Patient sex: F
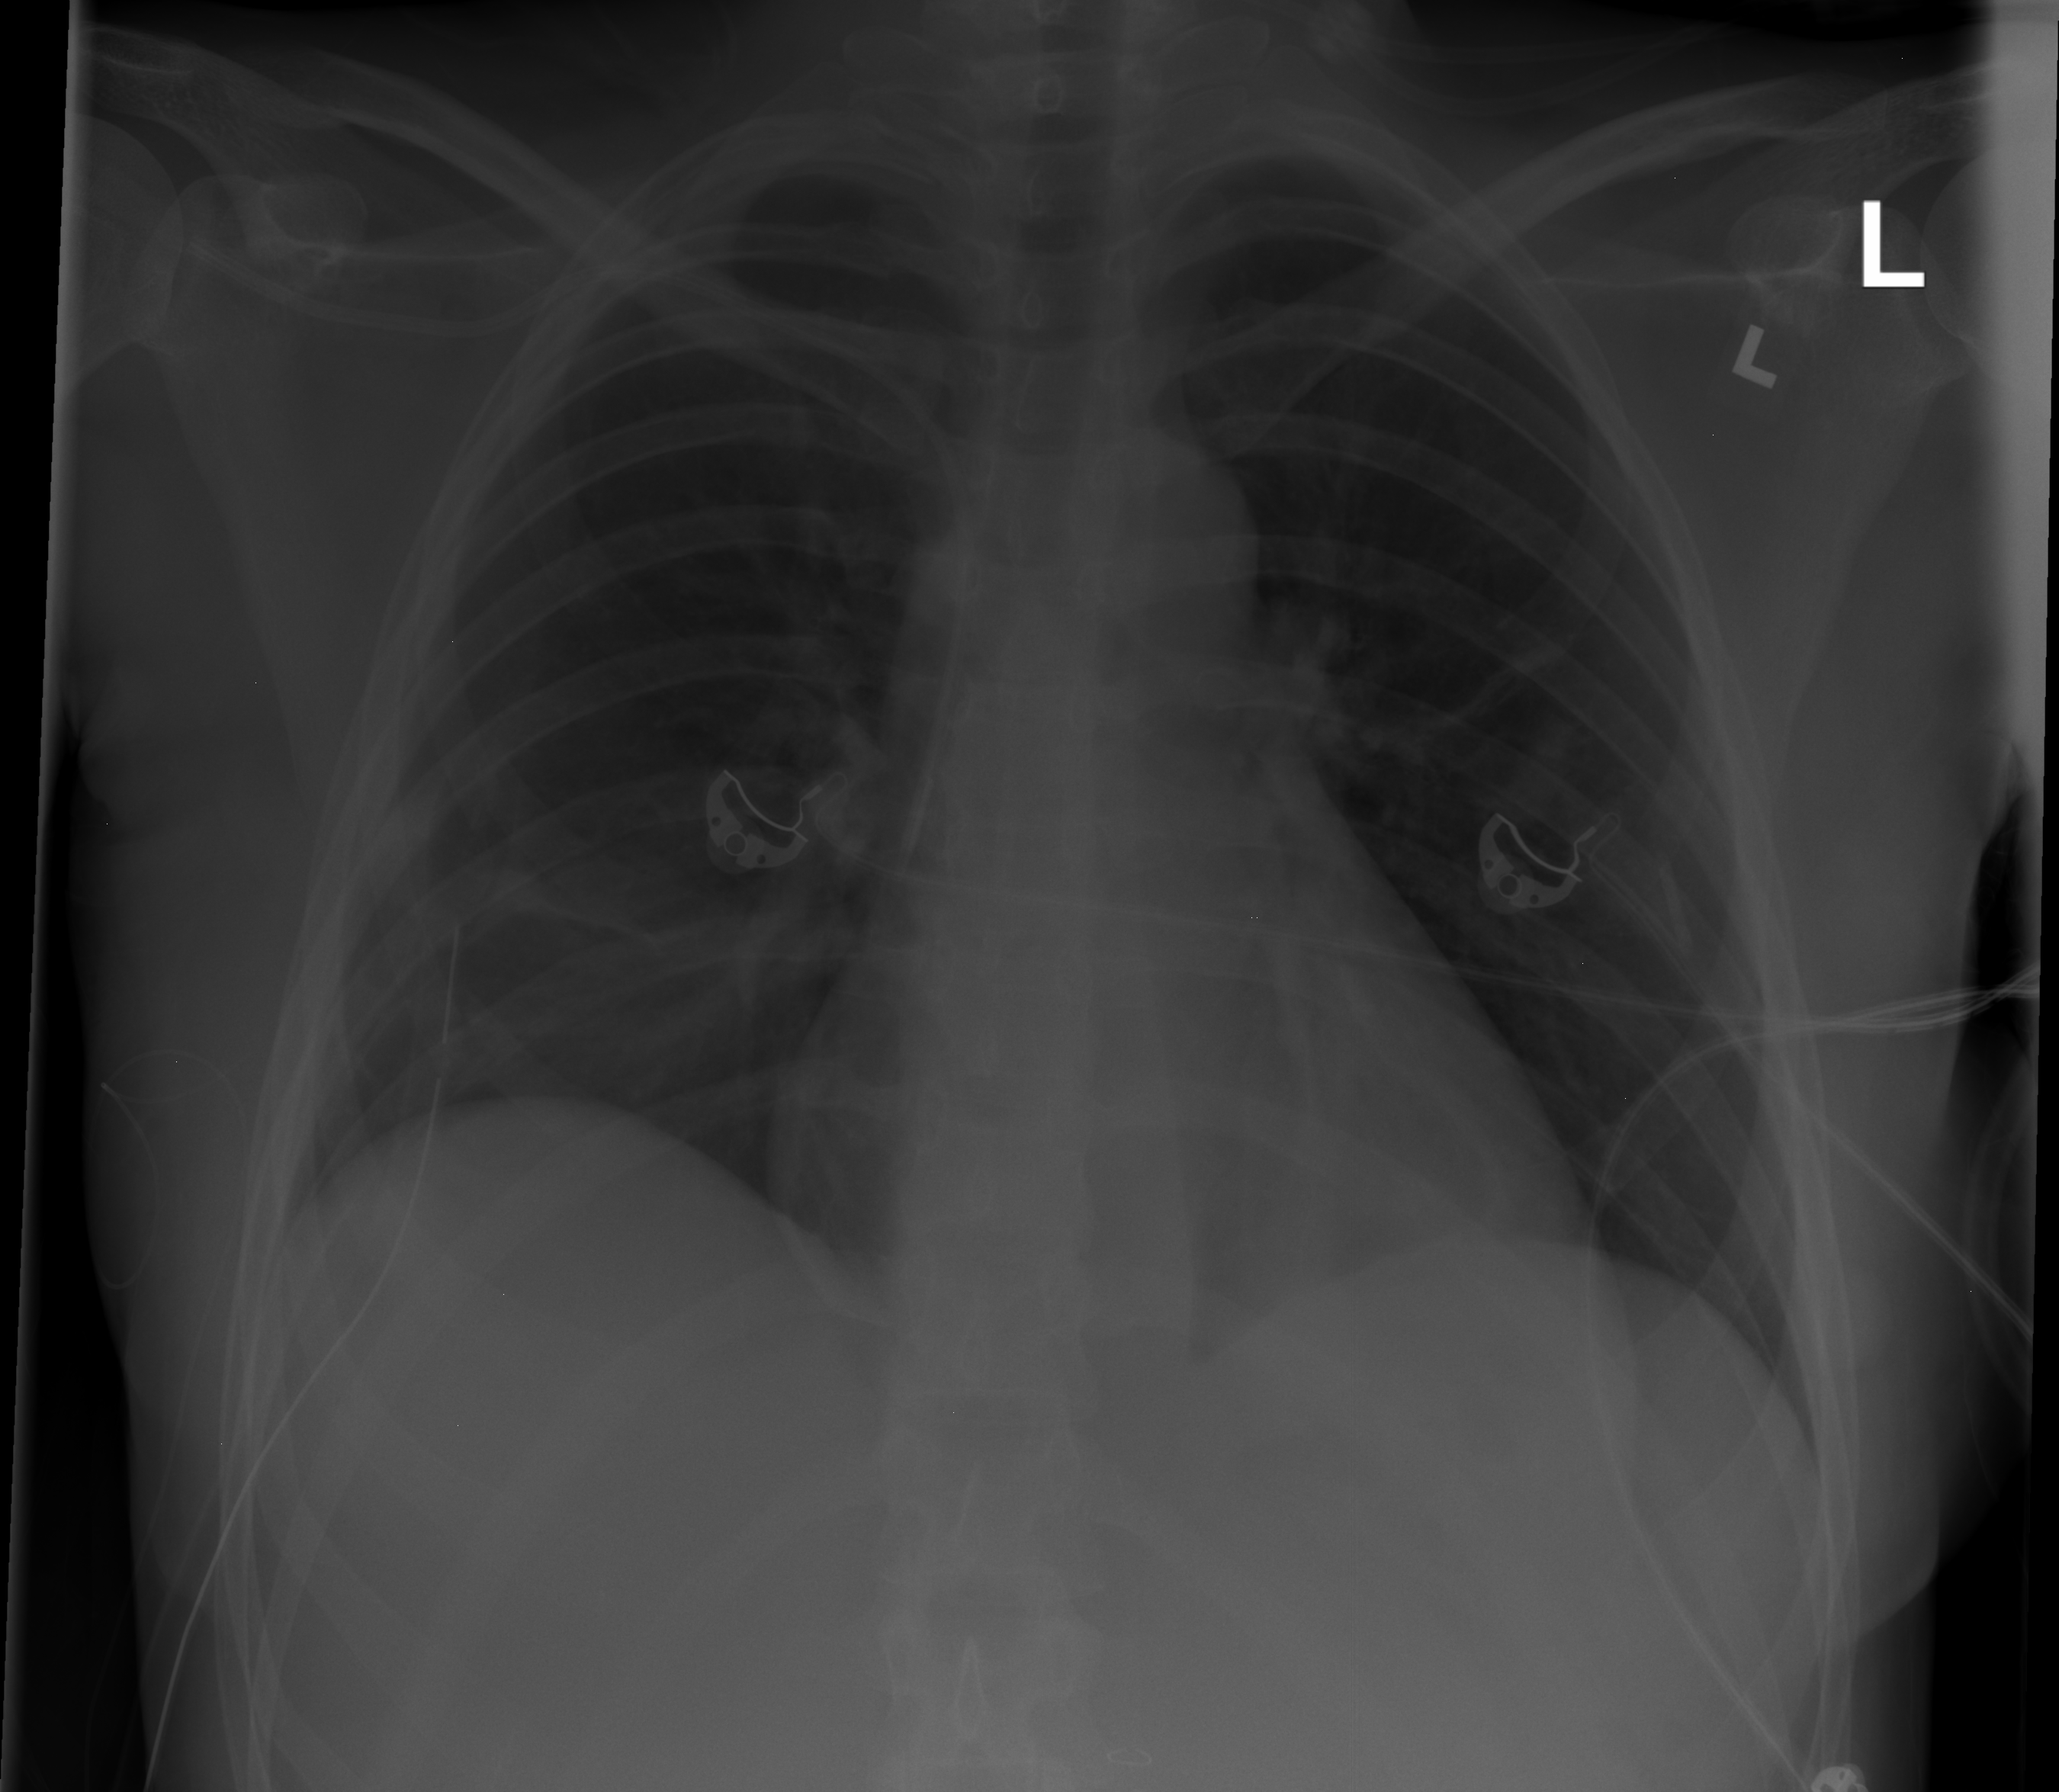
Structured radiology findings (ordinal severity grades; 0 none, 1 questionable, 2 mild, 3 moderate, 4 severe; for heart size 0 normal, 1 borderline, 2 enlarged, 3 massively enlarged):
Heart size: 0
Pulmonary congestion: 0
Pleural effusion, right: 0
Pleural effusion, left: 0
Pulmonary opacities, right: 0
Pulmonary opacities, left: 0
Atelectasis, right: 1
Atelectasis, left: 0